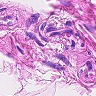
Metastatic tissue present: no